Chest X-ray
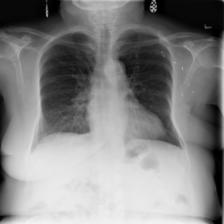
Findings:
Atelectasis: negative
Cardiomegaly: negative
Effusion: negative
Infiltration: negative
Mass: negative
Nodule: negative
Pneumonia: negative
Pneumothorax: negative
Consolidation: negative
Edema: negative
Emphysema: negative
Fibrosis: negative
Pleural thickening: negative
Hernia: negative